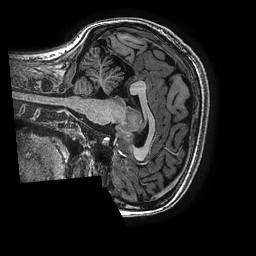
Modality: T1w
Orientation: sagittal
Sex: female
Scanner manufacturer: ge
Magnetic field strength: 3 T
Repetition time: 0.007644 s
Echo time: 0.003468 s